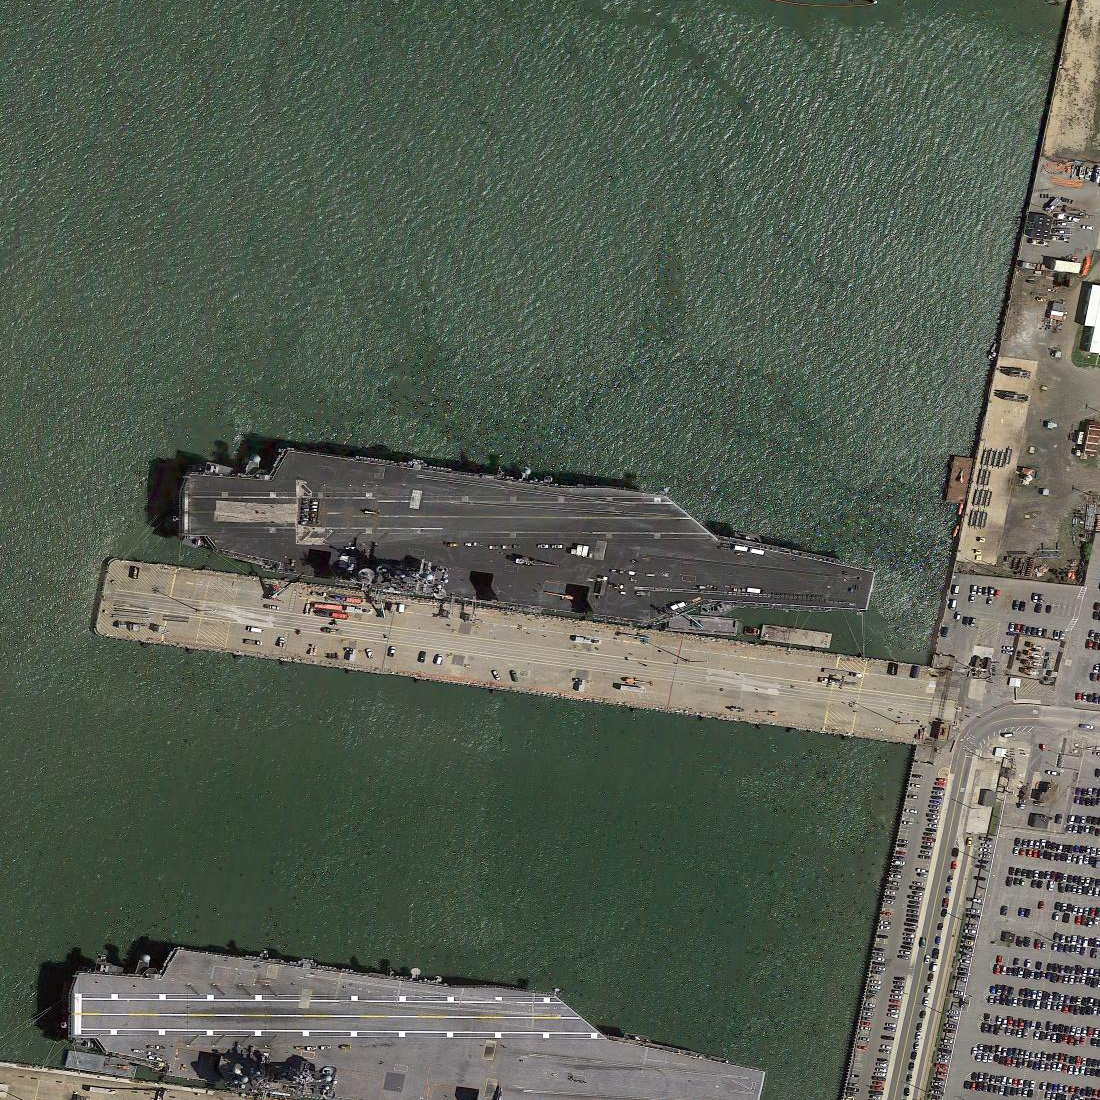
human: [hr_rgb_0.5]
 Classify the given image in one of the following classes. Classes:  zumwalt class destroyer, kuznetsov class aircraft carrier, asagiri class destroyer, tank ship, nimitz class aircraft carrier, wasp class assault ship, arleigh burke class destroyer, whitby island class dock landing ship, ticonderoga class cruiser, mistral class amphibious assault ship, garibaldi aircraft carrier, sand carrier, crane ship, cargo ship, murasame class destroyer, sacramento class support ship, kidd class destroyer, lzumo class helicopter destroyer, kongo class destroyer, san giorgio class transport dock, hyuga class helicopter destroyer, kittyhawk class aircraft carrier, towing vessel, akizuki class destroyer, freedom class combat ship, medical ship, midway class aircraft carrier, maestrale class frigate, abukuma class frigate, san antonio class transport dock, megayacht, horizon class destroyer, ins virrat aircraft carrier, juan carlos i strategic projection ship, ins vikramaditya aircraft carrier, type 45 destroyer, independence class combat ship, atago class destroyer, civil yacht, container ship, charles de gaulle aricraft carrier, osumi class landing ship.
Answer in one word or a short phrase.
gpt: Nimitz class aircraft carrier